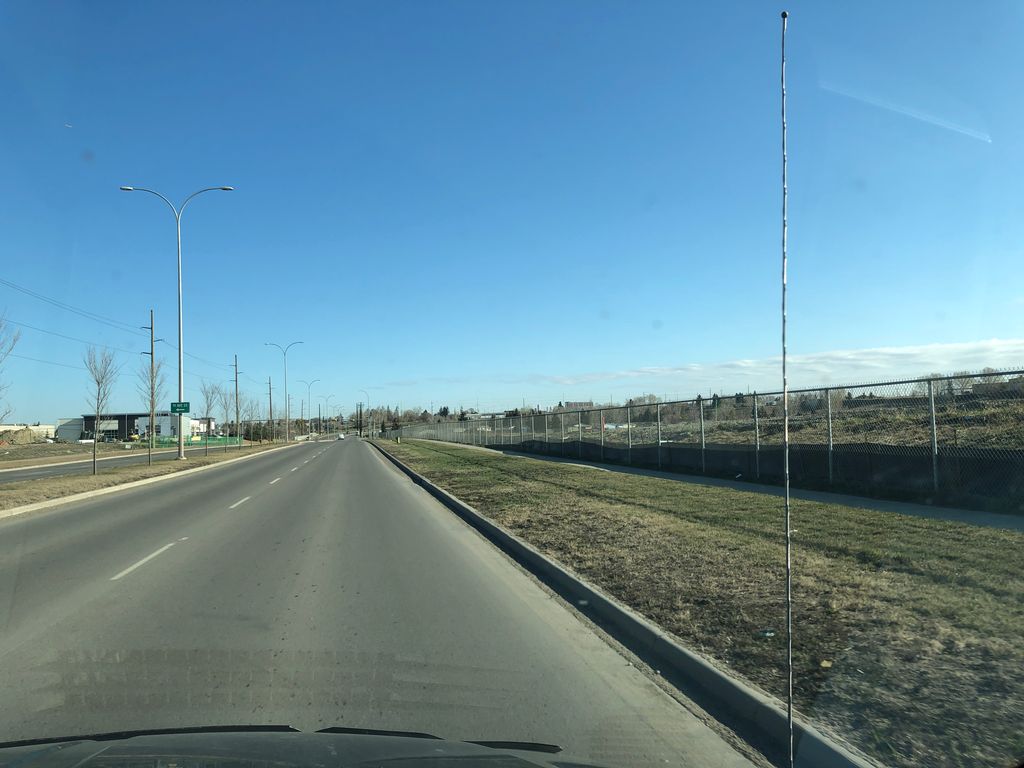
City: calgary